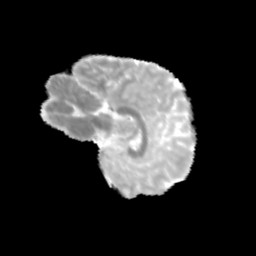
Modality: MD
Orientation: sagittal
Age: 11
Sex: male
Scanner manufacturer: siemens
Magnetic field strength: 3 T
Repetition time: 3.8 s
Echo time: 0.07 s